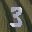
Label: 3